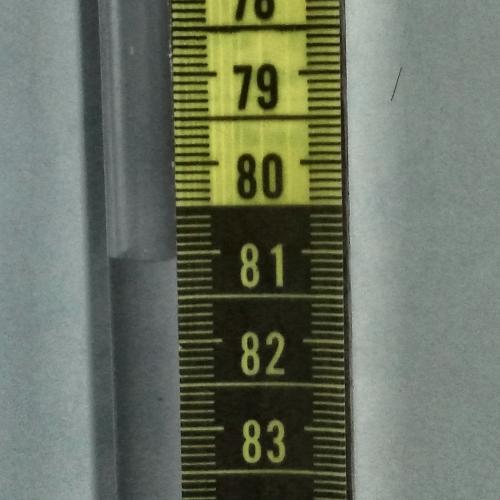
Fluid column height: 81.1 cm